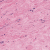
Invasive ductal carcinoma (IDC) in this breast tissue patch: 0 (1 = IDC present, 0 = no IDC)